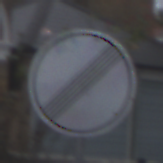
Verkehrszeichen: EndeSaemtlicherBegrenzungen
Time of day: MorningAfternoon
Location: Outdoor (Urban)
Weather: Overcast
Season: NotSpecified
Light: Natural